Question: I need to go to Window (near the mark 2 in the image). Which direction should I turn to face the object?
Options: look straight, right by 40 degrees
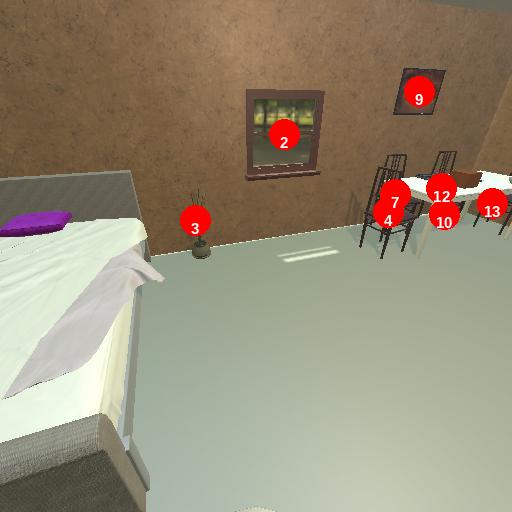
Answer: look straight